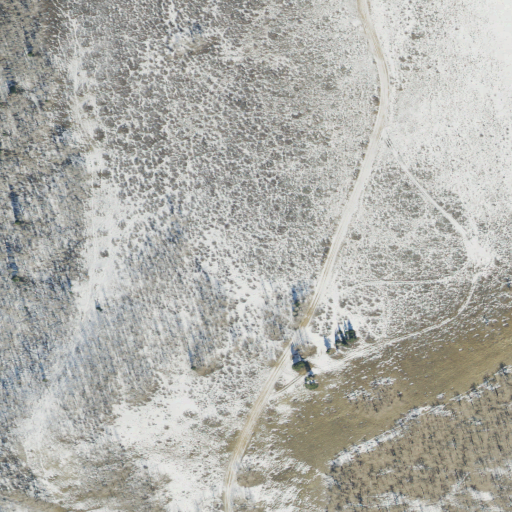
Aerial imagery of ridge(s) in Utah named Poison Ridge containing shrub, deciduous forest, open development, and low intensity development